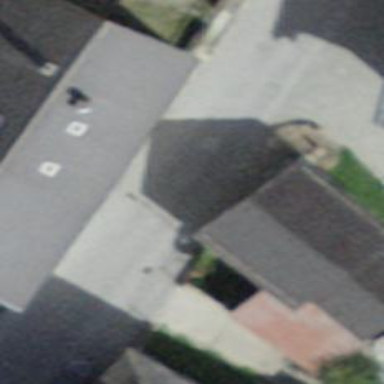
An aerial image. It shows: Chapel that serves as place of worship.